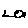
Label: fish